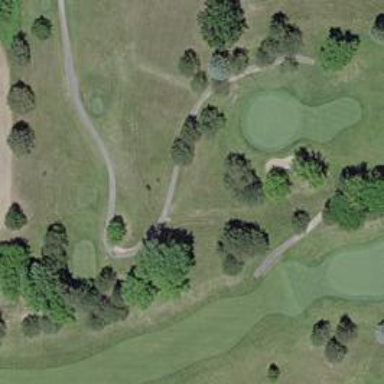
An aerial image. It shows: Service road used as golf cart path.